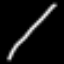
Label: line